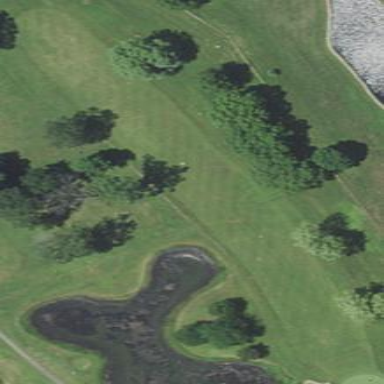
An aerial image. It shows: Golf fairway in the image.